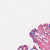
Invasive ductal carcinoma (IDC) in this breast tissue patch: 0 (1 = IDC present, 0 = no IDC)